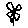
Label: flower